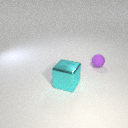
large cyan metal cube to the left of small purple rubber sphere